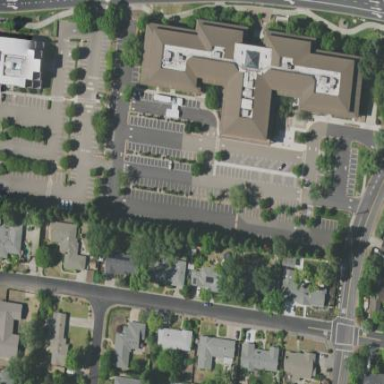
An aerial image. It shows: Hospital providing healthcare services.